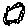
Label: sun